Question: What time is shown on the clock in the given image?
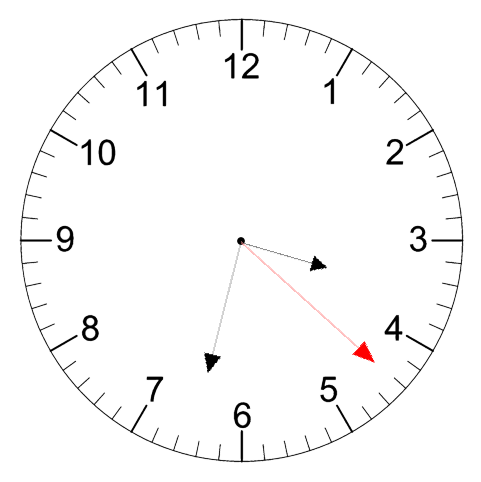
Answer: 03:32:22